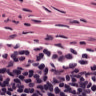
Metastatic tissue present: no